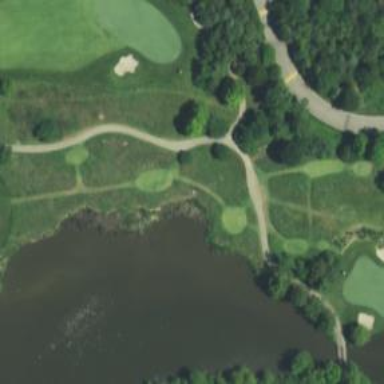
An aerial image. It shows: Path used for both walking and golf.